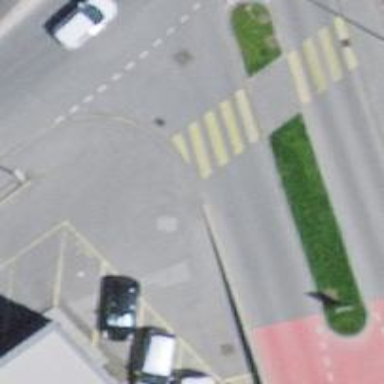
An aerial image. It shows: Marked zebra crossing with island. It is uncontrolled crossing.